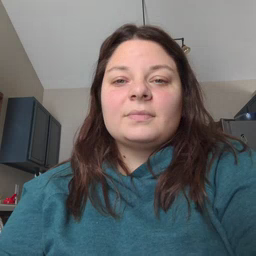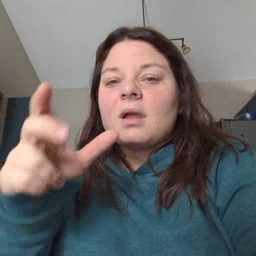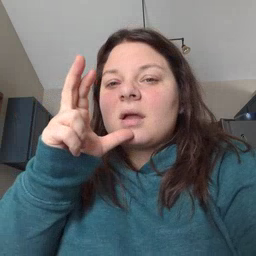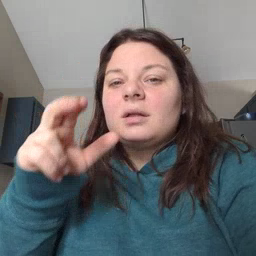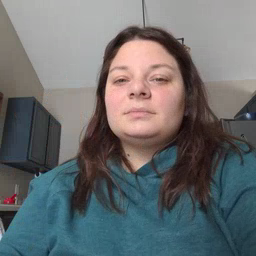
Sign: hen